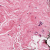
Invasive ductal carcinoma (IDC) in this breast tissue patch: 0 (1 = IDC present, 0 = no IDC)